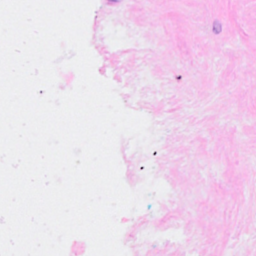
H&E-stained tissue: Breast